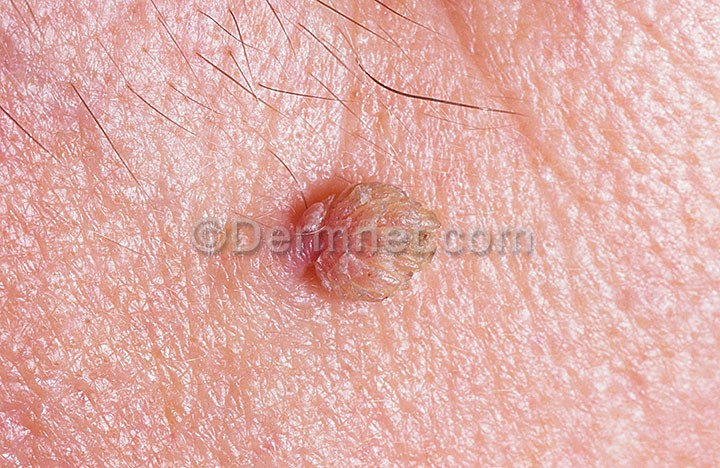
Disease: Warts Molluscum and other Viral Infections